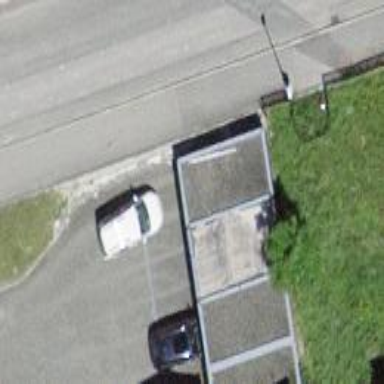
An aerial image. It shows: Garage building.